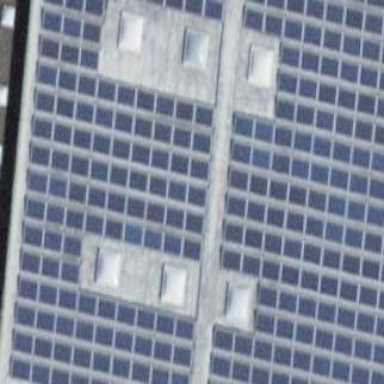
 consisting of solar photovoltaic panels."